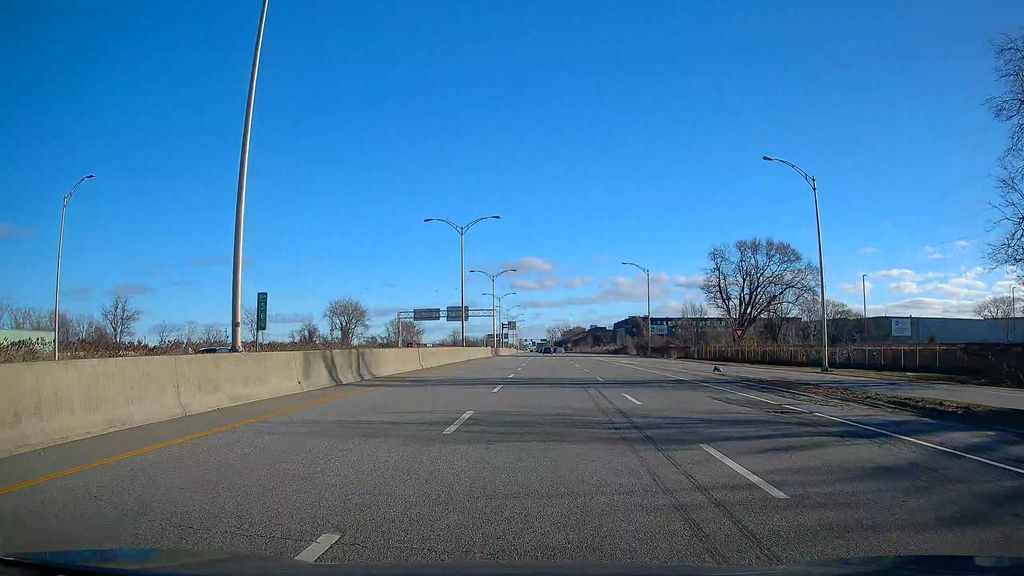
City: montreal